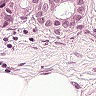
Metastatic tissue present: yes